Question: I need to have an editype checkmark column where when checkmark is checked today's date automatically is added next to checkmark and after submit to cell and if unchecked the date is removed on editform and on submit sends "null" to leave cell empty. I know I can use use
'''
{ name: 'MyCol', index: 'MyCol', editable:true, edittype:'checkbox', editoptions: { value:"True:False" }
'''
But I have no idea how to display the date next to the checkbox(like pic)and then add that date to cell on submit. Help please.

My code as it currently as it exists UPDATED with answer:
'
'''
<title>PWe</title>
<link rel="stylesheet" type="text/css" media="screen" href="css/jquery-ui-1.10.3.custom.min.css" />
<link rel="stylesheet" type="text/css" media="screen" href="css/ui.jqgrid.css" />
<link rel="stylesheet" type="text/css" media="screen" href="css/nhf.css" />
<script src="js/jquery-1.9.0.min.js" type="text/javascript"></script>
<script src="js/i18n/grid.locale-en.js" type="text/javascript"></script>
<script src="js/jquery.jqGrid.min.js" type="text/javascript"></script>
<script src="js/jquery-ui-1.10.3.custom.js" type="text/javascript"></script>
<script src="http://code.jquery.com/jquery-migrate-1.2.1.js"></script>
<script type="text/javascript">
$(function(){
$("#list").jqGrid({
url:'request.php',
editurl: "jqGridCrud.php",
datatype: 'xml',
mtype: 'GET',
height: 'AUTO',
width: 900,
scrollOffset:0,
hidegrid: false,
colNames:['id','Project', 'Assigned To','Dev','Approve','Due Date','Attachments','Notes','App','mydate2',""],
colModel :[
{name:'id', index:'id', width:28, align: 'center'},
{name:'name', index:'name', width:170, align:'left',editable:true, editoptions:{
size:60} },
{name:'id_continent', index:'id_continent', width:50, align:'right',editable:true,edittype:'select',
editoptions:{value: "Henry:Henry; Ramon:Ramon; Paul:Paul" },mtype:'POST' },
{name:'lastvisit', index:'lastvisit', width:55, align:'right',formatter: 'date',srcformat:'yyyy-mm-dd',newformat: 'm/d/yy',editable:true, edittype: 'text',mtype:'POST' , editoptions:{size:10, dataInit:function(elem){$(elem).datepicker({dateFormat:'m/d/yy'});}}} ,
{name:'cdate', index:'cdate', width:55, align:'right',formatter: 'date',srcformat:'yyyy-mm-dd',newformat: 'm/d/yy', edittype: 'text',editable:true ,mtype:'POST' ,editoptions:{size:10, dataInit:function(elem){$(elem).datepicker({dateFormat:'m/d/yy'});}}} ,
{name:'ddate', index:'ddate', width:55, align:'right',formatter: 'date',srcformat:'yyyy-mm-dd',newformat: 'm/d/yy',date:'true',editable:true, edittype: 'text',editoptions:{size:10, dataInit:function(elem){$(elem).datepicker({dateFormat:'m/d/yy'});}}} ,
{name:'email', index:'email', width:50,align:'center',sortable:false,mtype:'POST',formatter:function(cellvalue, options, rowObject) {
if (cellvalue === undefined || cellvalue === null || cellvalue === 'NULL') {
return ''; // or just ""
}
return '<a href="' + cellvalue + '"target="_blank"><img src="file.png"> </a>';
}},
{name:'notes', index:'notes', width:100, align:'left',sortable:false, editable:true,edittype:'textarea',formatter:'link', editoptions:{
rows:10,cols:60} },
{ name: "hello", index:'hello',width: 17, align: "right", formatter: "checkbox",
editable: true,
edittype: "checkbox",
editoptions: {
value: "Yes:No",
defaultValue: "Yes",
dataEvents: [
{
type: "change",
data: { uncheckedDate: "" },
fn: function (e) {
if ($(this).is(':checked')) {
var date = new Date(Date.now()),
strDate = (date.getMonth() + 1) + "/" +
date.getDate() + "/" +
date.getFullYear();
$("#mydate").text(strDate);
} else {
$("#mydate").text(e.data.uncheckedDate);
}
}
}
]
}},
{name:'mydate2', index:'mydate2', width:40, align:'left',formatter: 'date',srcformat:'yyyy-mm-dd',newformat: 'm/d/yy',date:'true',editable:false} ,
{name:'act',index:'act',width:30 ,align:'left', sortable:false,formatter: "actions",cellattr: function () { return ' title="Delete Project"'; },
formatoptions: {
keys: true,
deltitle: 'delete',
delbutton: true,
editbutton:false,
delOptions: {
url: 'delete-perm.php',
afterShowForm: function ($form) {
$("#dData", $form.parent()).click();
},
msg: "Remove Selected Project?",
bSubmit: "Remove",
bCancel: "Cancel"
}
}},
],
pager: '#pager',
rowNum:30,
rowList:[30,40,80],
sortname: 'ddate',
sortorder: 'asc',
viewrecords: true,
gridview: true,
caption: 'Current Assignments',
ondblClickRow: function(rowid) {
$(this).jqGrid('editGridRow', rowid,
{width:550,Height:550,recreateForm:true,closeAfterEdit:true,
closeOnEscape:true,reloadAfterSubmit:true, modal:true,mtype:'post',top:350,left: 30});}
});
jQuery.extend(jQuery.jgrid.nav, {
deltitle: '',
delcaption: 'Project Complete'
},{delicon: "ui-icon-circle-check",deltext: "Project Complete"});
$("#list").jqGrid("navGrid", "#pager", { add: false, search: false, refresh:false,edit:false }).navButtonAdd('#pager',{
caption:"Export to Excel",
buttonicon:"ui-icon-save",
onClickButton: function () {
jQuery("#list").jqGrid('excelExport', { url: 'ExportExcel.php' });
},
position:"last",
});
jQuery.extend(jQuery.jgrid.edit, {
recreateForm: true,
beforeShowForm: function ($form) {
$("<span id='mydate'></span>").insertAfter("#hello");
$("#hello").trigger("change"); // to set date
},
onclickSubmit: function () {
return {
mydate2: $("#mydate").text()
}
},
afterclickPgButtons: function () {
$("#hello").trigger("change"); // to set date
} });
// setup grid print capability. Add print button to navigation bar and bind to click.
setPrintGrid('list','pager','Current Assignments');
});
'''
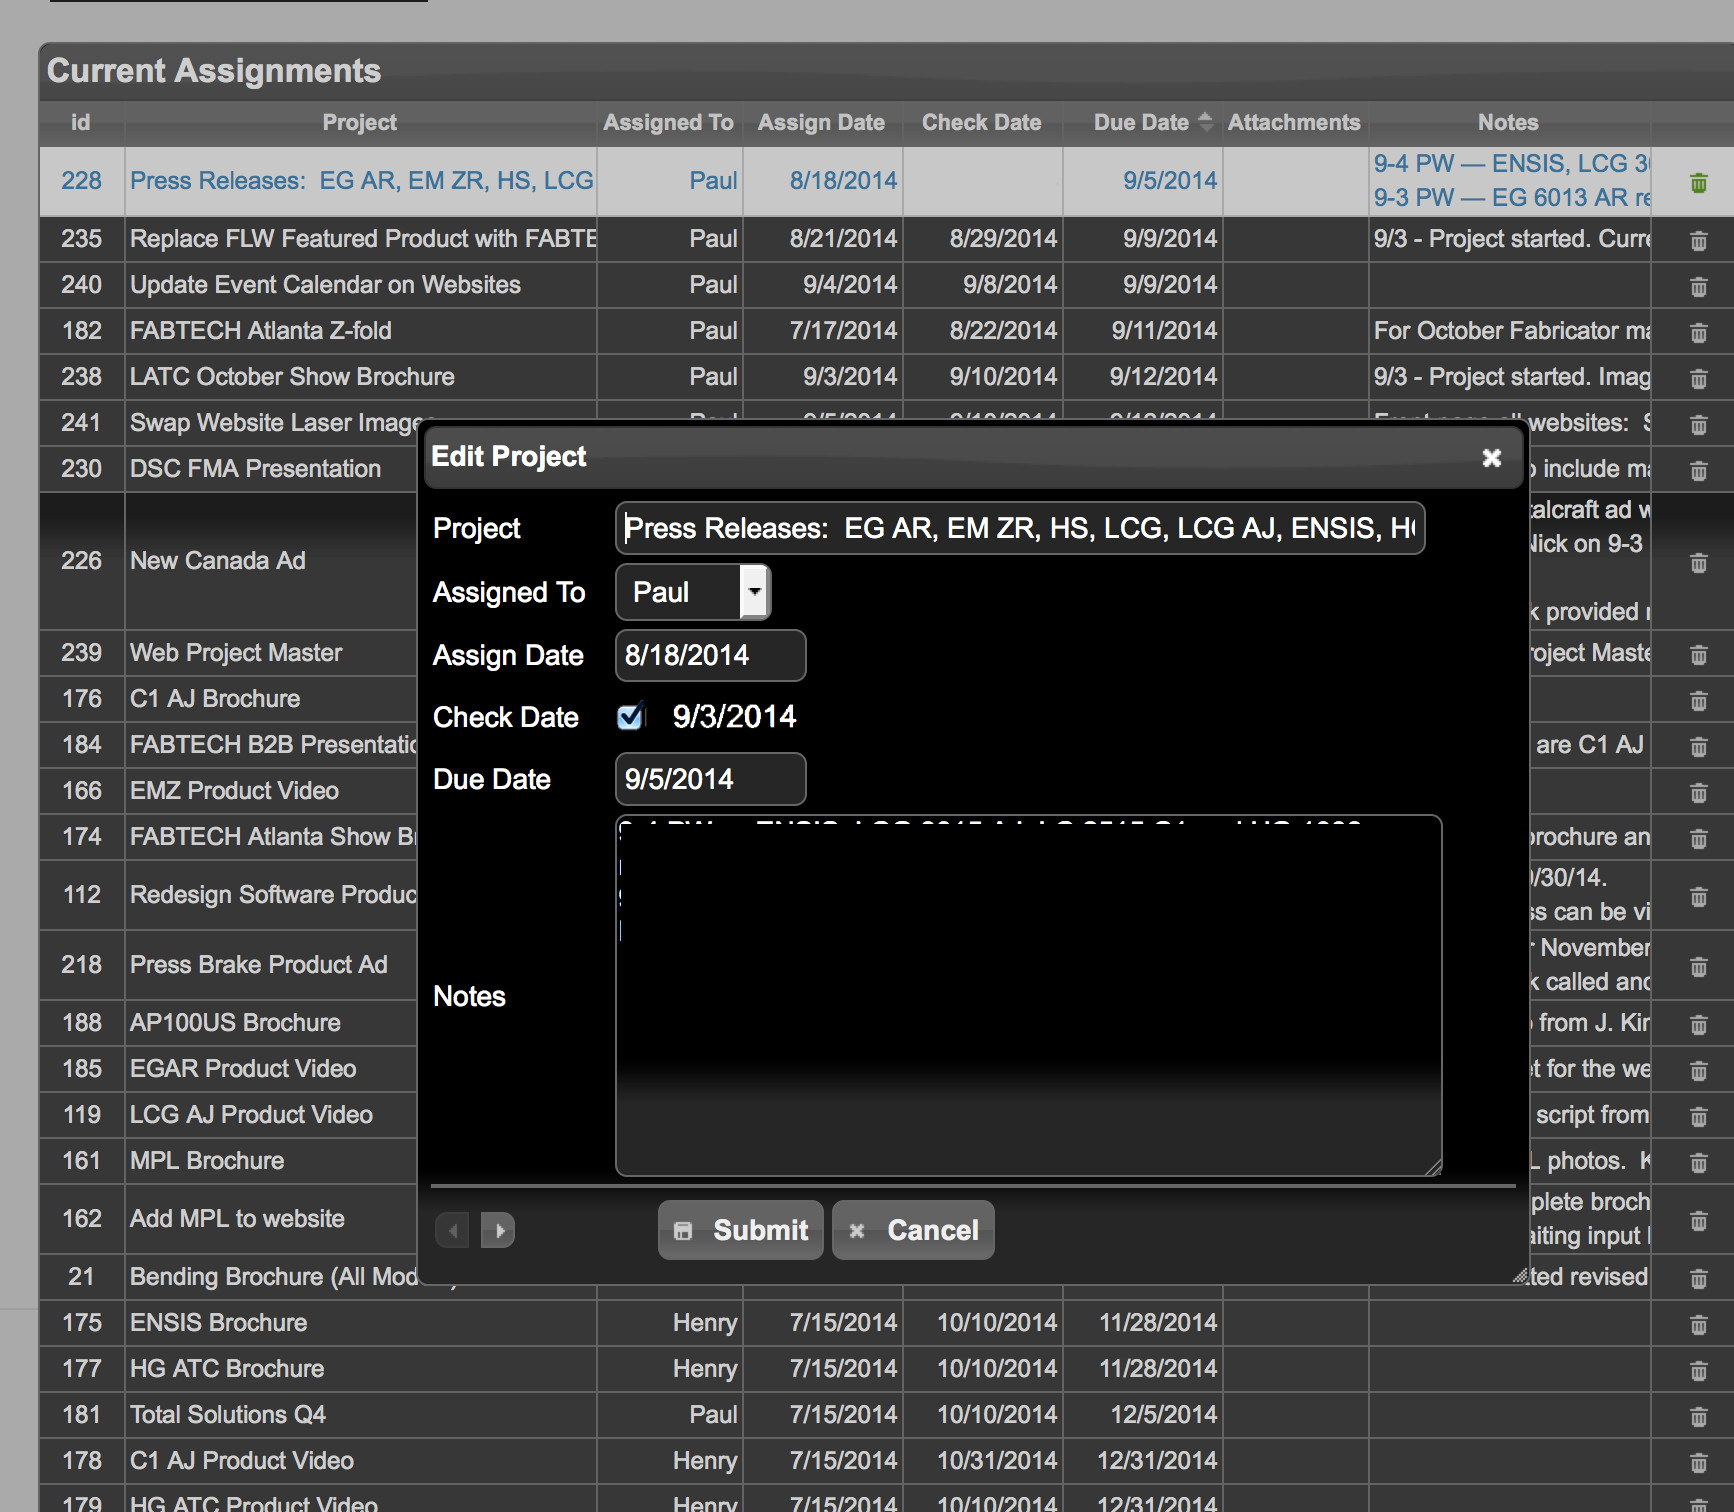
Answer: There are many ways to implement your requirements. The first one is the usage of 'edittype: "custom"'. It allows you to create editing element in edit form. The same approach work in inline editing or in Searching dialog. <URL> describes all more detailed.
Another way is more easy. One can just add one more control, for example '<span>' the checkbox. One can fill the span and change it based on changes of the chackbox. <URL> demonstrates the approach. The most important part of the code is the following:
The grid have the editable column "closed" with 'edittype: "checkbox"'. I use form editing to edit the grid. Form editing creates editing controls which ids are the same as the value of 'name' property. So the checkbox for editing the column "closed" in the edit form will have the 'id="closed"'. Inside of 'beforeShowForm' callback I insert additional '<span>' element with 'id="mydate"' directly after the checkbox "closed":
'''
beforeShowForm: function () {
$("<span id='mydate'></span>").insertAfter("#closed");
// we trigger change event on the chechbox only to execute once
// the custom event handler which fills the span #mydate
$("#closed").trigger("change");
}
'''
The definition of the column "closed" of the grid contains 'editoptions.dataEvents' which defines the handler of "change" event. The event handler fills the span with 'id="mydate"' based on the state of the checkbox:
'''
colModel: [
...
{ name: "closed", width: 70, align: "center", formatter: "checkbox",
editable: true,
edittype: "checkbox",
editoptions: {
value: "Yes:No",
defaultValue: "Yes",
dataEvents: [
{
type: "change",
data: { uncheckedDate: "9/11/1964" },
fn: function (e) {
if ($(this).is(':checked')) {
var date = new Date(Date.now()),
strDate = (date.getMonth() + 1) + "/" +
date.getDate() + "/" +
date.getFullYear();
$("#mydate").text(strDate);
} else {
$("#mydate").text(e.data.uncheckedDate);
}
}
}
]
},
stype: "select",
searchoptions: {
sopt: ["eq", "ne"],
value: ":Any;true:Yes;false:No"
}
},
'''
As the result the form looks like on the picture below

Additional editing callback
'''
afterclickPgButtons: function () {
$("#closed").trigger("change"); // to set date
}
'''
refreshes the date new the checkbox after the user clicks next/previous record button.
To send additional data with the data from 'madate' '<span>' I used 'onclickSubmit' callback
'''
onclickSubmit: function () {
return {
myDate: $("#mydate").text()
}
}
'''
which send the date as 'myDate' parameter during submitting of editing form.